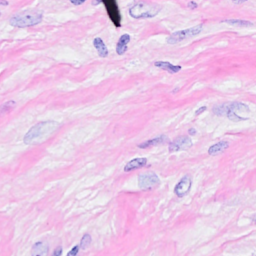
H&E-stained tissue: Breast